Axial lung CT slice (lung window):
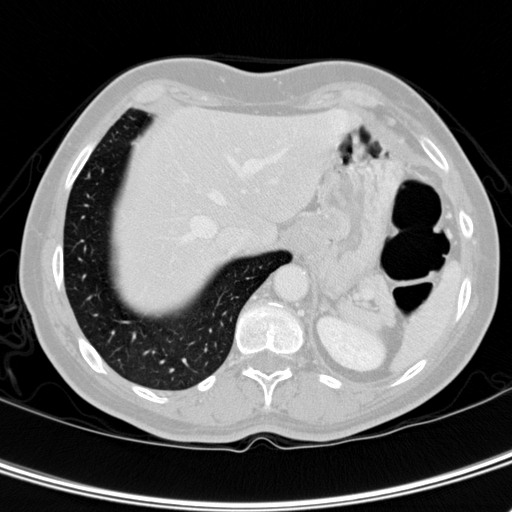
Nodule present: no